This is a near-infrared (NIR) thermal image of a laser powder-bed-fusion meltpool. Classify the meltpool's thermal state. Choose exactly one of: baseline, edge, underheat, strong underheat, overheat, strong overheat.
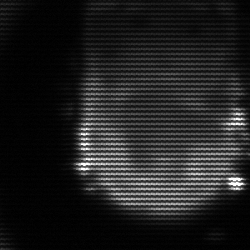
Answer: edge